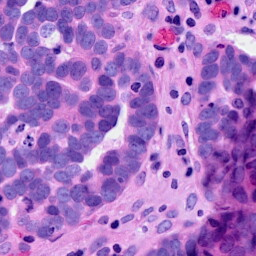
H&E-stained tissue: Ovarian